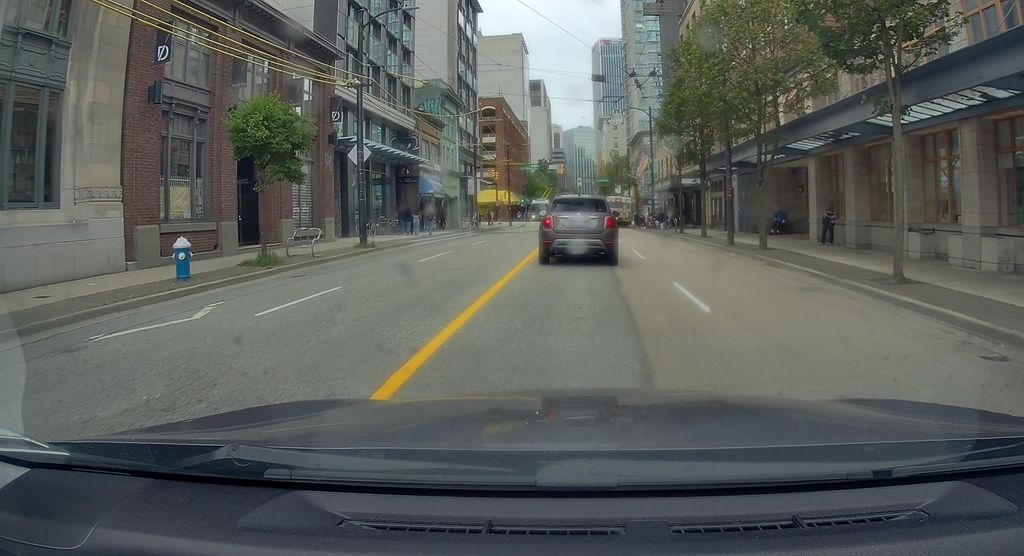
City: vancouver